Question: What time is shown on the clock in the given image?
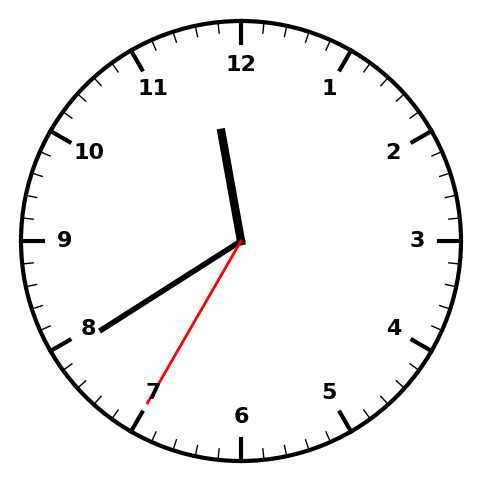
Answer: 11:39:35